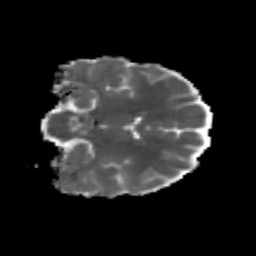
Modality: MD
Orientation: coronal
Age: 25
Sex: female
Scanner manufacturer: siemens
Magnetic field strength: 3 T
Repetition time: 3.5 s
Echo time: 0.113 s